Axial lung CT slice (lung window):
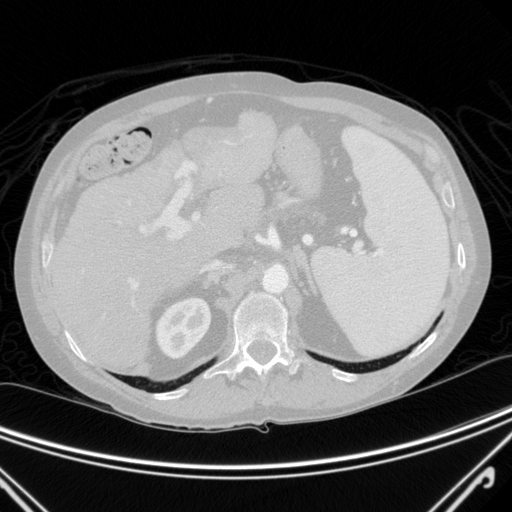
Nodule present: no